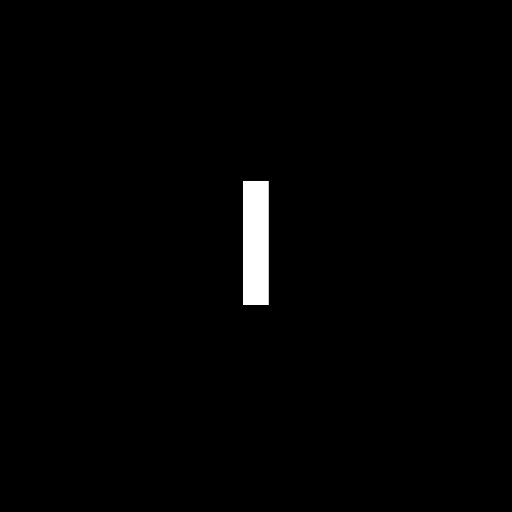
Character: I
Unicode: U+0049 (LATIN CAPITAL LETTER I)